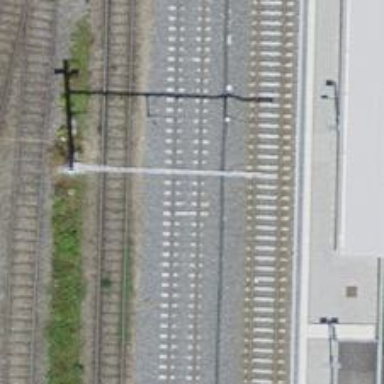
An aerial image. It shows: Railway yard with one track. The railway is electrified with contact line.